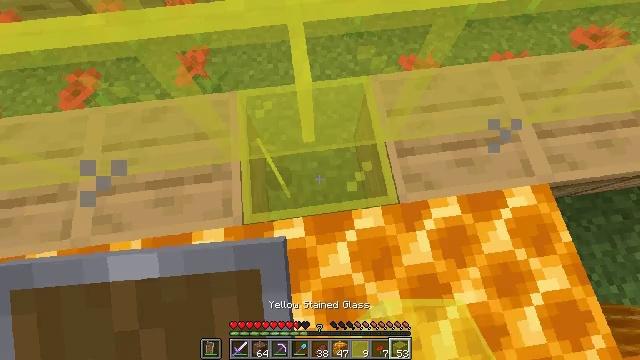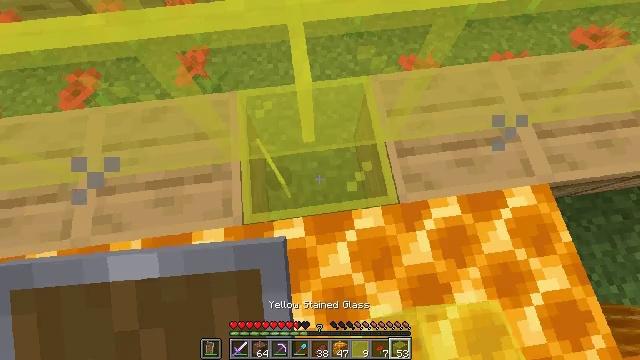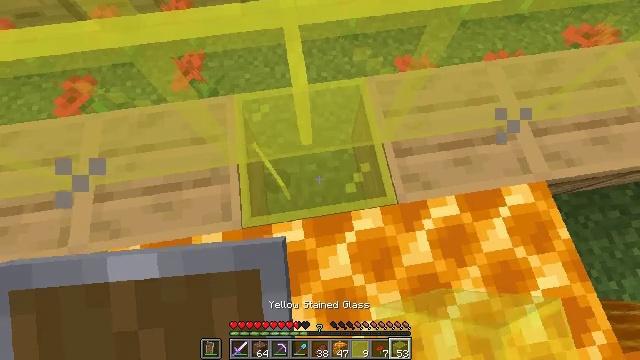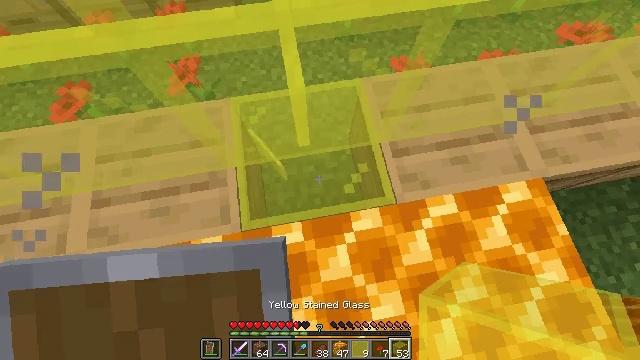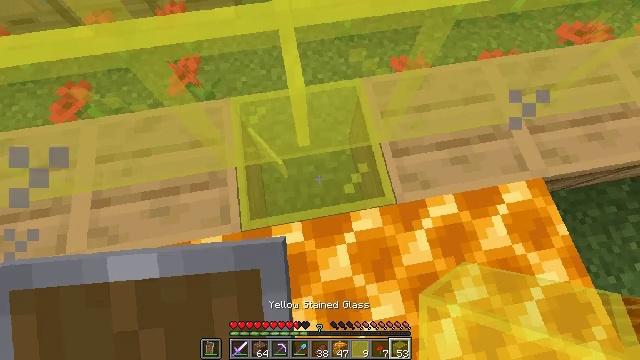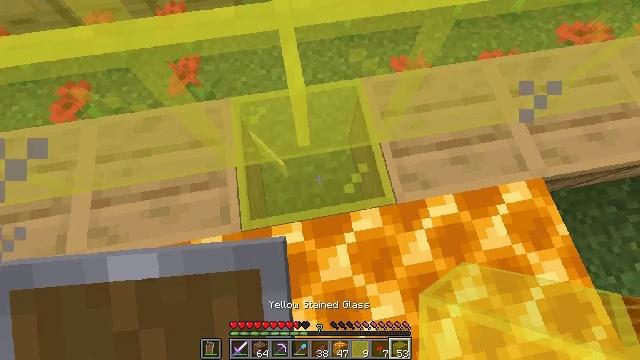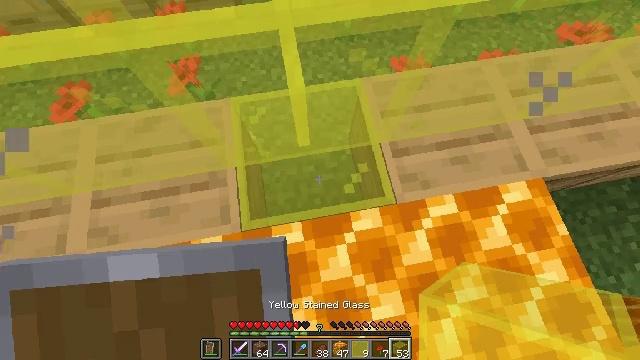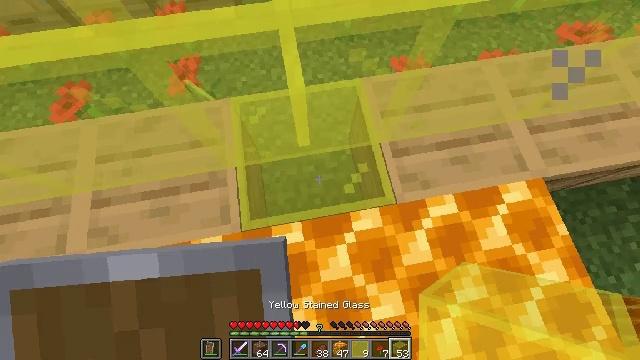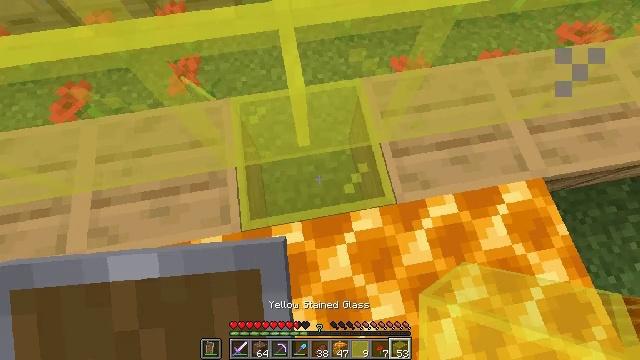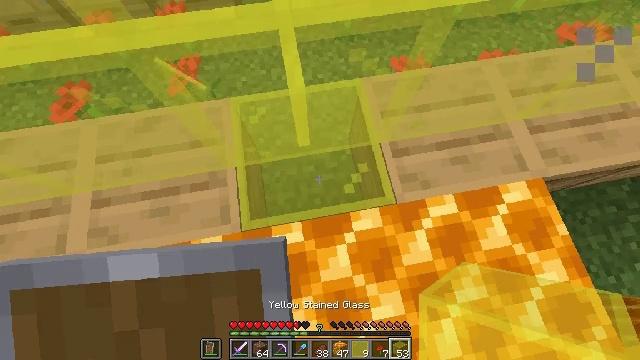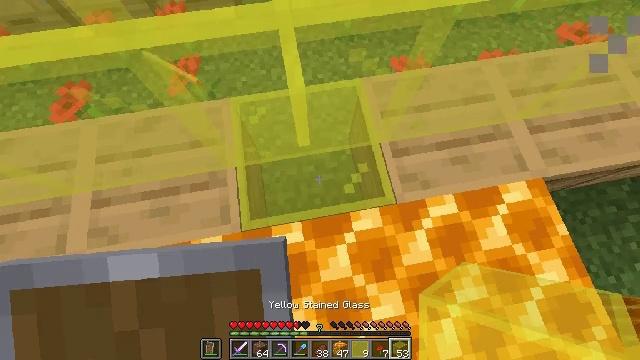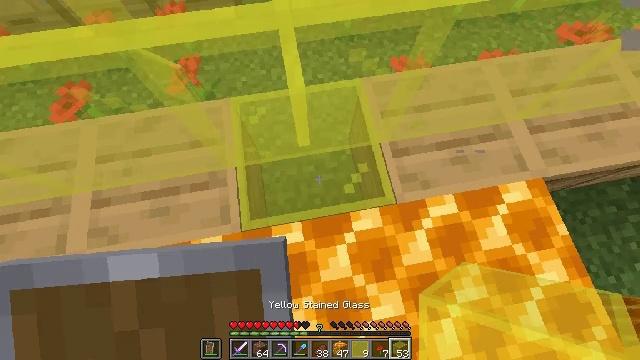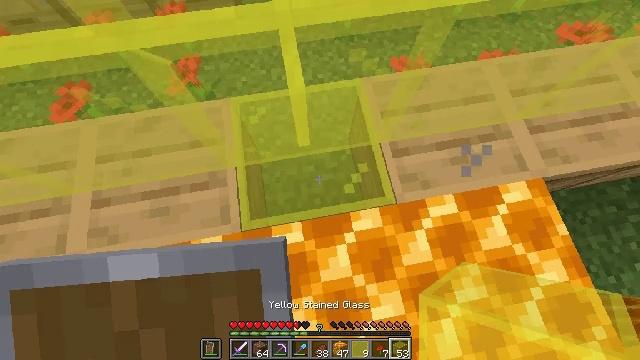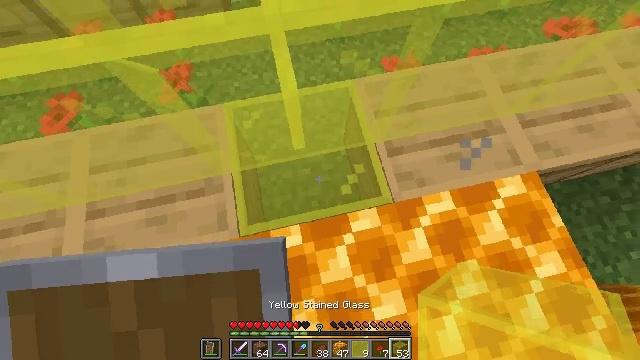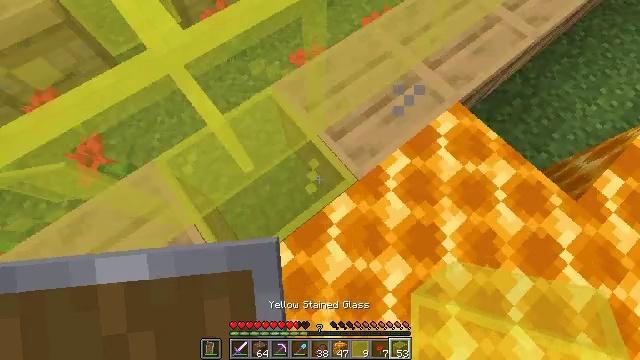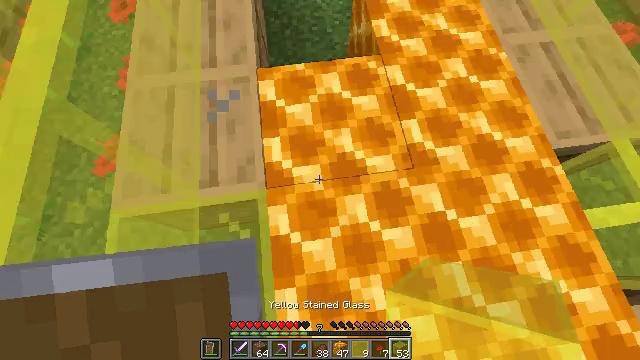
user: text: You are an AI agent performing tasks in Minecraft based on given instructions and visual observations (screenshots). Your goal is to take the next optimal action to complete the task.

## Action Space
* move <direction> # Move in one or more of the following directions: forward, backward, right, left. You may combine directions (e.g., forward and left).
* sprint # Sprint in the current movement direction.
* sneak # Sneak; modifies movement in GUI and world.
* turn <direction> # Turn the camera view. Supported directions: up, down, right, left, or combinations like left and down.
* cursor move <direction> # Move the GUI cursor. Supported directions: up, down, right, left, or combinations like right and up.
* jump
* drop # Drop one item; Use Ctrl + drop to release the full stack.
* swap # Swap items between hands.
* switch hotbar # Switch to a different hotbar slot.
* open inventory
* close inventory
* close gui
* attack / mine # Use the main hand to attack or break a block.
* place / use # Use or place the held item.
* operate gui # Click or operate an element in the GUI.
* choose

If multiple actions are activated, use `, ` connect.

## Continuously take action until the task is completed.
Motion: motion action
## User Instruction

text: Mine the yellow stained glass pane to remove it.
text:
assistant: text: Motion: no_op
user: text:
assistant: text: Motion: turn right
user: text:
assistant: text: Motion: turn right
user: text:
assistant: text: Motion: no_op
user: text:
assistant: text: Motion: no_op
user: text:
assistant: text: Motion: no_op
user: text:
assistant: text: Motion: no_op
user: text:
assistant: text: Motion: no_op
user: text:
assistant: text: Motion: no_op
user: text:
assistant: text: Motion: no_op
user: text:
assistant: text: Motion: no_op
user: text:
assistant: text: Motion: no_op
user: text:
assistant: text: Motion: turn right
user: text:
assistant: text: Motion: turn right
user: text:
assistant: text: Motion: turn right
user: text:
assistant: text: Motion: turn right and up
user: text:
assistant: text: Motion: turn left and up
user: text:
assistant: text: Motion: no_op
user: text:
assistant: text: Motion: turn right
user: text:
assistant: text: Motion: turn right and up
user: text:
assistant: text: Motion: turn right and up
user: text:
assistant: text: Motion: turn right and up
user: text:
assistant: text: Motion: move forward, turn right
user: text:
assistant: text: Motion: move forward
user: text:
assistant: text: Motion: move forward, turn left and down
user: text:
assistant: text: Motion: move forward, turn left
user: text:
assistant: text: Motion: move forward and move left, turn left and down
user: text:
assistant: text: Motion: move forward and move left, turn left and down
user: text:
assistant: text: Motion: move forward and move left, turn down
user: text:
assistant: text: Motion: turn down